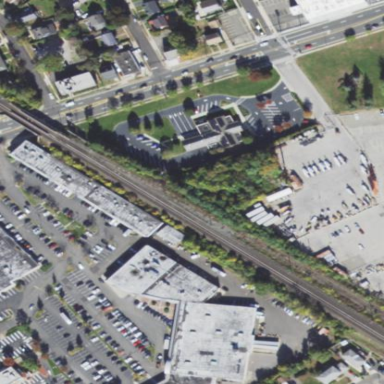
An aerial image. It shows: Retail building.